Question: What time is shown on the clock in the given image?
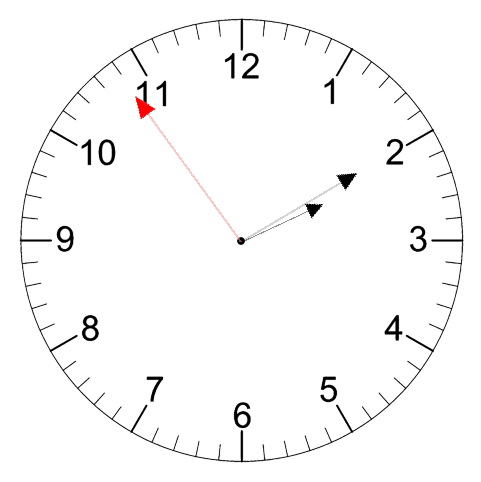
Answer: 02:09:54